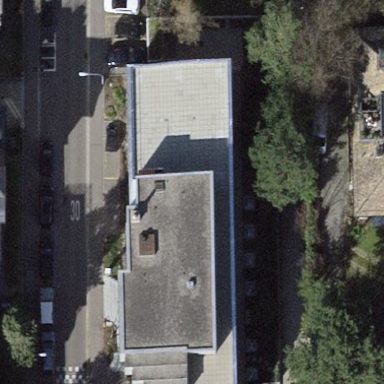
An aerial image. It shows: Commercial building.